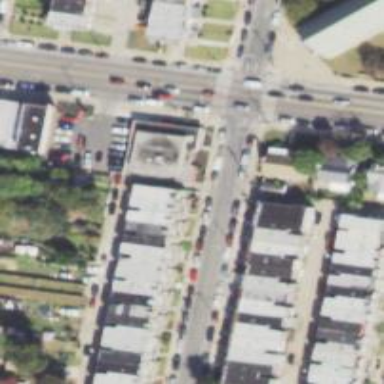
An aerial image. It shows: Alleyway designated as service road.